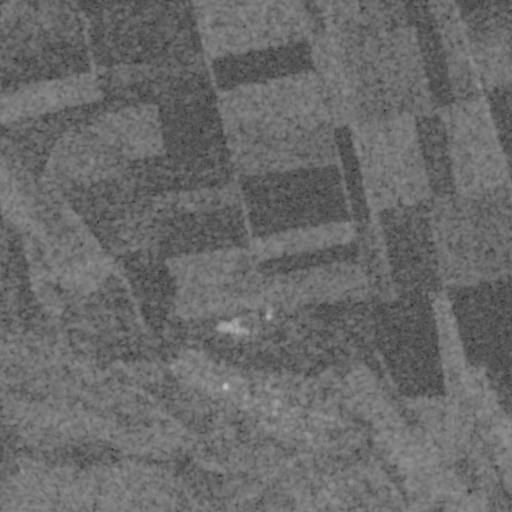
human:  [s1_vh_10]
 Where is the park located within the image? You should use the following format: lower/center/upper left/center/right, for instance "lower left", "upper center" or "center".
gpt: The park is located in the lower center of the image.
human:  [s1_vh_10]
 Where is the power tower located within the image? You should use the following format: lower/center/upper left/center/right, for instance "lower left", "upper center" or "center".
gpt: The power tower is located in the lower left of the image.
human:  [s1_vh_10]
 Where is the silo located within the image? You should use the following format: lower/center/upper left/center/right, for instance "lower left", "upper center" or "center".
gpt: The silo is located in the center of the image.
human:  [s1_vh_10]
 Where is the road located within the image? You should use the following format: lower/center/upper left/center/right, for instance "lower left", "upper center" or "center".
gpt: There is no road in the image.

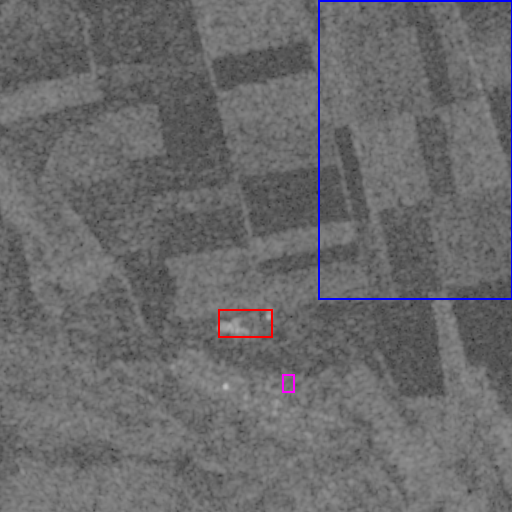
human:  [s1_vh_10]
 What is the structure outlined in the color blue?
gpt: The structure outlined in blue is a crop field.
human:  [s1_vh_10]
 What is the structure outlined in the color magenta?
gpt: The structure outlined in magenta is a park.
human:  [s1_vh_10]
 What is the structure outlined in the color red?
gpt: The structure outlined in red is a silo.
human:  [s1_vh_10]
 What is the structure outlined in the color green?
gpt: There is no green outline.